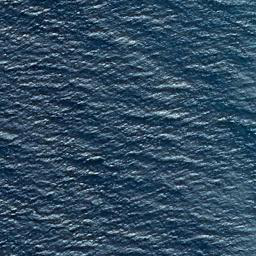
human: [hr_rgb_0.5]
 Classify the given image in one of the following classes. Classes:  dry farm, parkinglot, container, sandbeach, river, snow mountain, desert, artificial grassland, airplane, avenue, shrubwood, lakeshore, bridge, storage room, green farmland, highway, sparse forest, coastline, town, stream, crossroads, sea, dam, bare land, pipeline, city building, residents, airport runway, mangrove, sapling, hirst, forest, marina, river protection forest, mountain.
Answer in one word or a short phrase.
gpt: sea